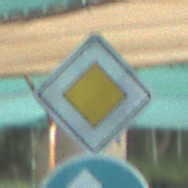
Verkehrszeichen: Vorfahrtsstrasse
Zusatzzeichen unten: VorgeschriebeneFahrtrichtungGeradeausOderRechts
Umgebung: Roofed, Special
Tageszeit: MorningAfternoon
Wetter: PartlyCloudy
Licht: Natural
Jahreszeit: NotSpecified
Kontrast: MediumContrast